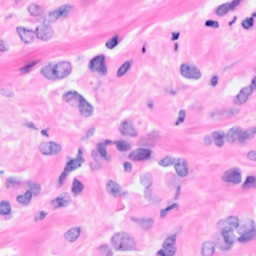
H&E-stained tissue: Breast